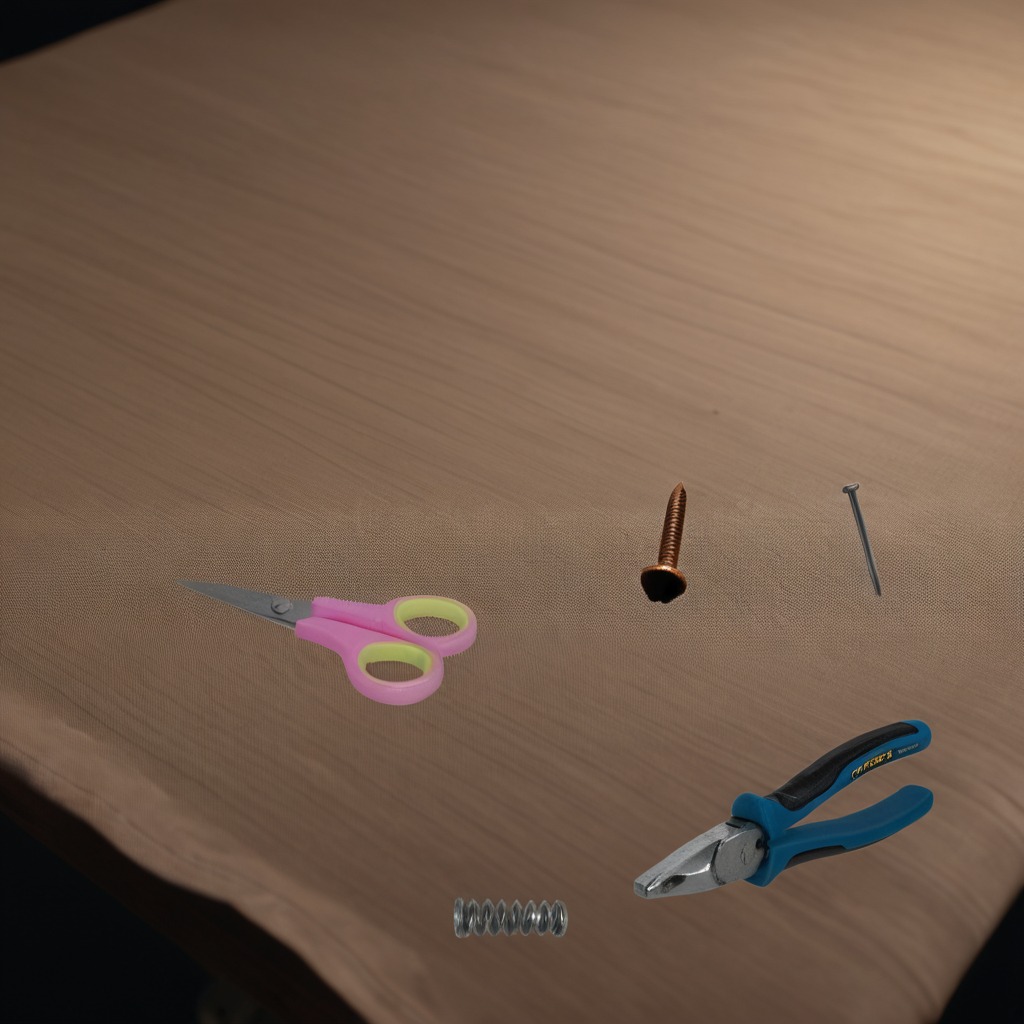
A metal machine screw, an iron nail, pliers, a coiled metal spring, and a pair of scissors are lying on the wooden table.